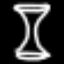
Label: hourglass